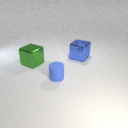
large blue metal cube to the right of small blue rubber cylinder